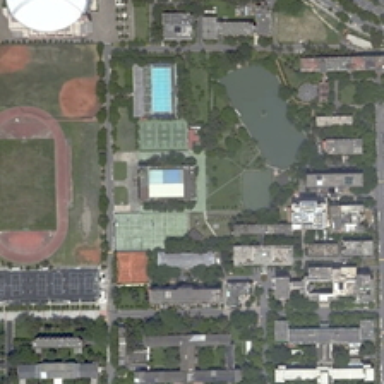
Many buildings with a playground and green trees are in a school .